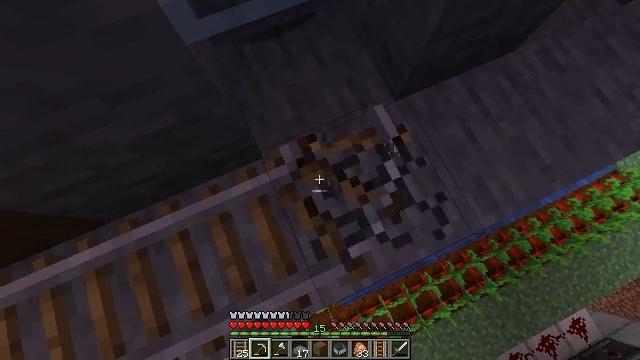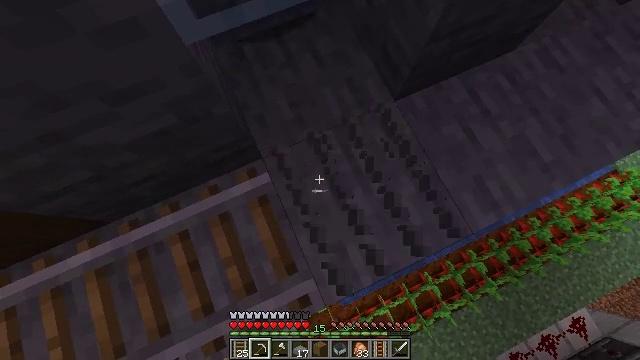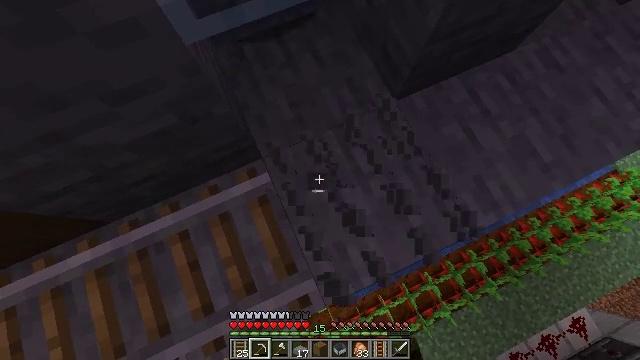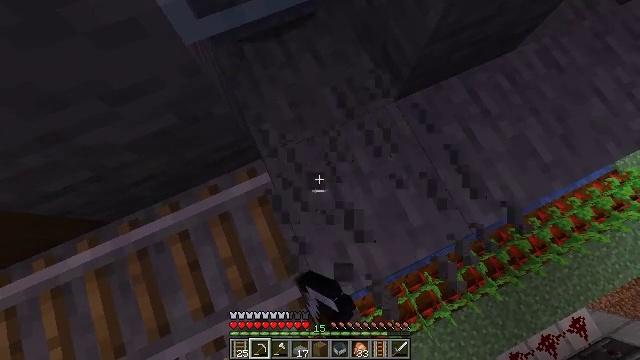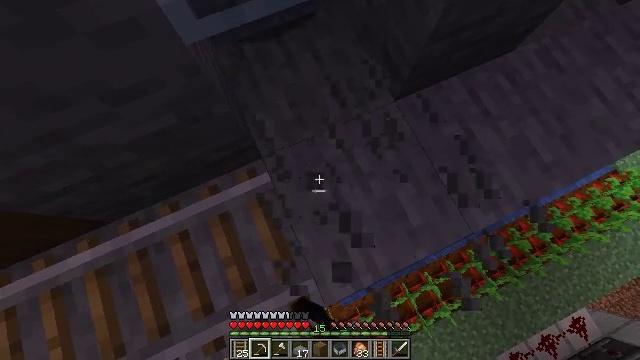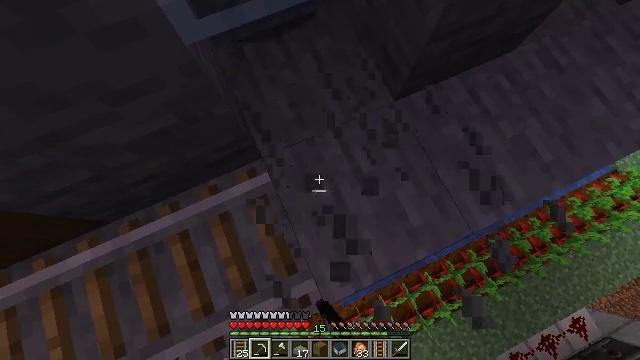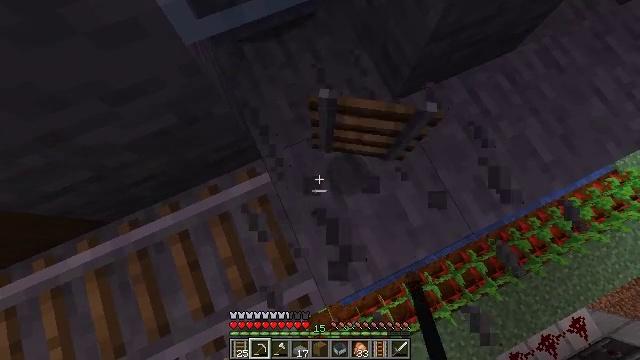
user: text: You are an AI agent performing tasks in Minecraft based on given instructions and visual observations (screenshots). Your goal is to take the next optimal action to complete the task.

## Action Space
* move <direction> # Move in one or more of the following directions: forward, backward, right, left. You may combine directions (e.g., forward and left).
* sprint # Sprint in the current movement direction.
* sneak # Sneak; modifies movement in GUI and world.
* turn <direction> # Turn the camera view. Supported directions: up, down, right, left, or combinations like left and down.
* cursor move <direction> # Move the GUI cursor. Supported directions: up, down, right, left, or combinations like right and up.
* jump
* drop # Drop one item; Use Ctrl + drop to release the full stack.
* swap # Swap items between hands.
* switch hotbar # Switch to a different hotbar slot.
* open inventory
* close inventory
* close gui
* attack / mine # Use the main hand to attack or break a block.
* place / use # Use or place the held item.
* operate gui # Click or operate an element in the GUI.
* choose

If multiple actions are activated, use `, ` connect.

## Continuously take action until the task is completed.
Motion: motion action
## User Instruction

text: Collect rails for building a railway.
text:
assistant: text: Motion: attack / mine
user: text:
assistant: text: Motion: attack / mine
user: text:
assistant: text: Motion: attack / mine
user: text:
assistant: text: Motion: attack / mine
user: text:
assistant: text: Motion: attack / mine
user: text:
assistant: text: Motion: attack / mine
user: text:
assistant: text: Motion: attack / mine